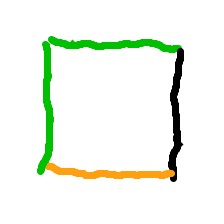
Shape: square